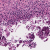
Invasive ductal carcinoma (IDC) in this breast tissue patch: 0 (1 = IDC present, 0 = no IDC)